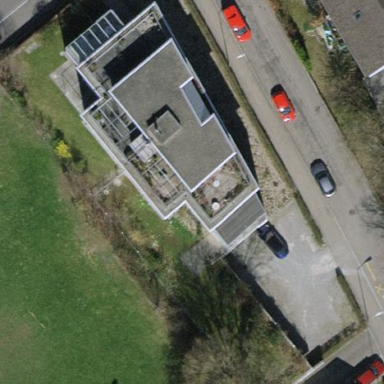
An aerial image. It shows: Flat-roofed apartment building.